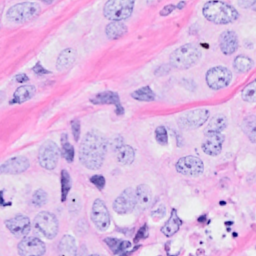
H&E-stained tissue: Breast